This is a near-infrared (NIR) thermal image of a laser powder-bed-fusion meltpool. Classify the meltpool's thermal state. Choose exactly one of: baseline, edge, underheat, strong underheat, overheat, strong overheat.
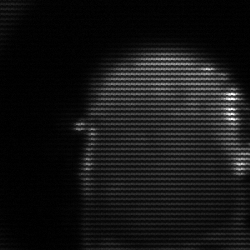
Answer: baseline